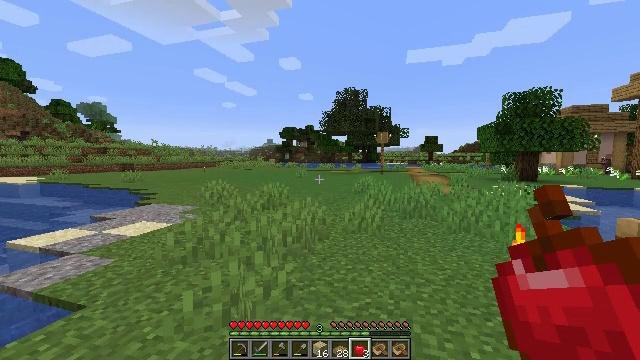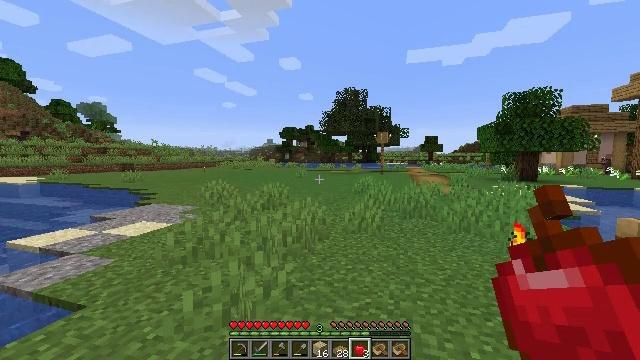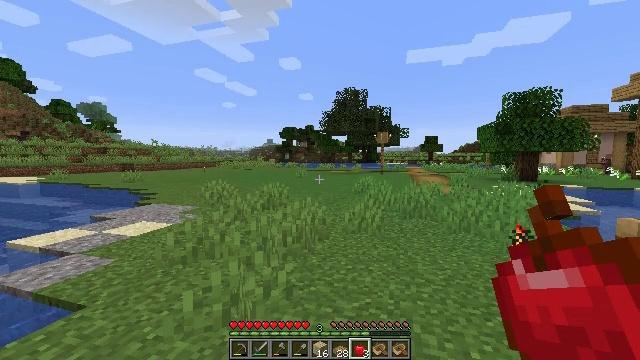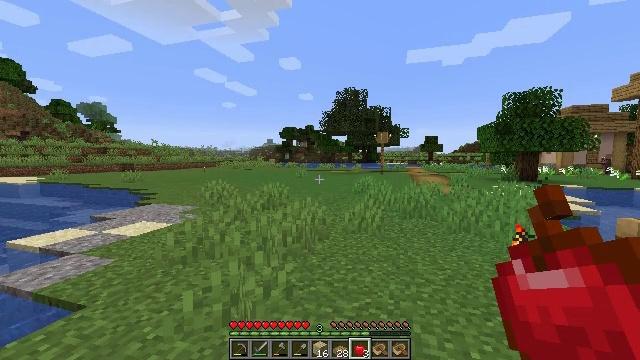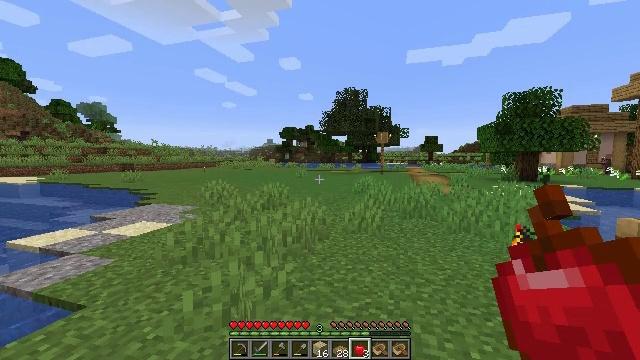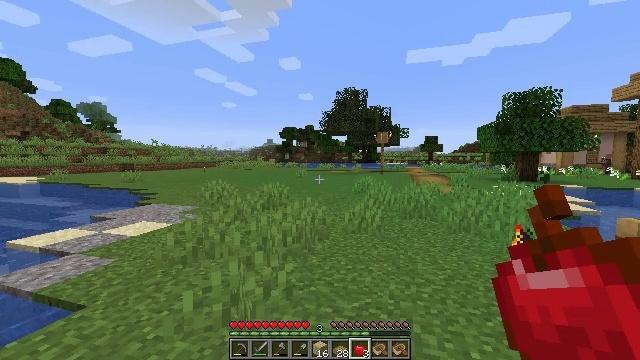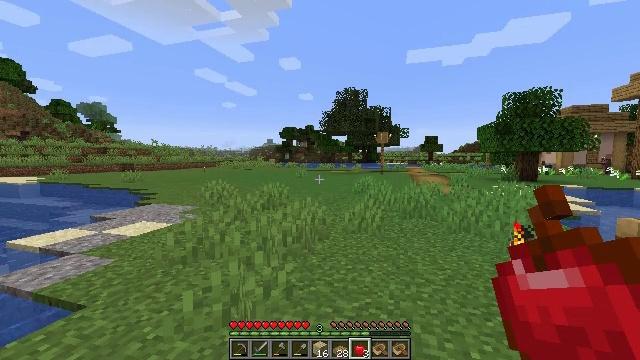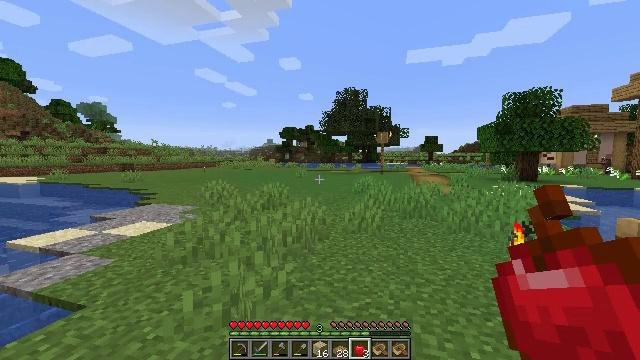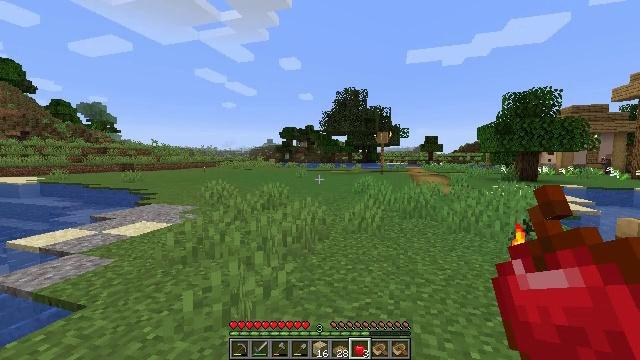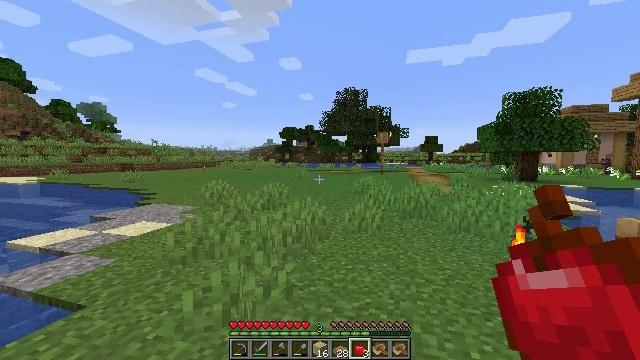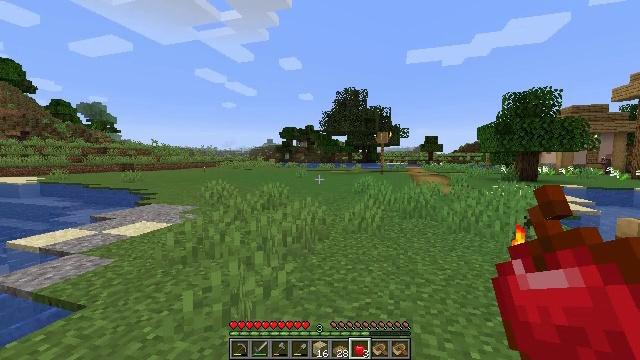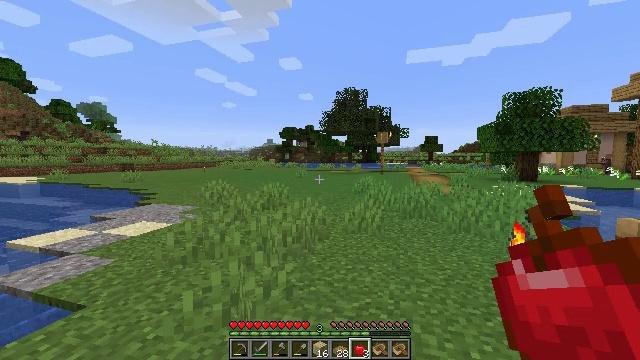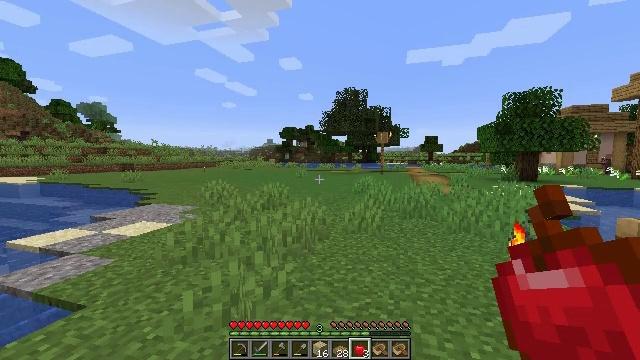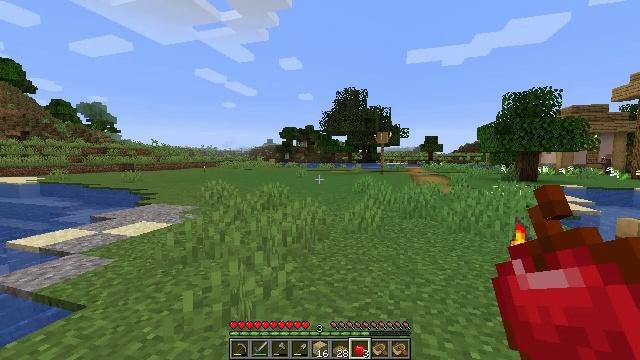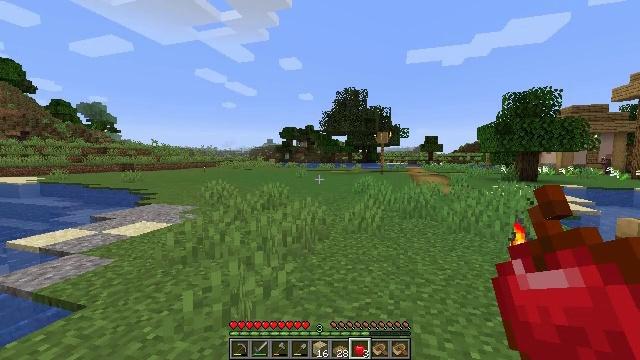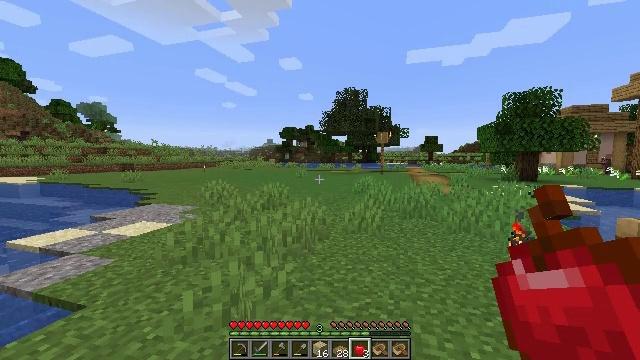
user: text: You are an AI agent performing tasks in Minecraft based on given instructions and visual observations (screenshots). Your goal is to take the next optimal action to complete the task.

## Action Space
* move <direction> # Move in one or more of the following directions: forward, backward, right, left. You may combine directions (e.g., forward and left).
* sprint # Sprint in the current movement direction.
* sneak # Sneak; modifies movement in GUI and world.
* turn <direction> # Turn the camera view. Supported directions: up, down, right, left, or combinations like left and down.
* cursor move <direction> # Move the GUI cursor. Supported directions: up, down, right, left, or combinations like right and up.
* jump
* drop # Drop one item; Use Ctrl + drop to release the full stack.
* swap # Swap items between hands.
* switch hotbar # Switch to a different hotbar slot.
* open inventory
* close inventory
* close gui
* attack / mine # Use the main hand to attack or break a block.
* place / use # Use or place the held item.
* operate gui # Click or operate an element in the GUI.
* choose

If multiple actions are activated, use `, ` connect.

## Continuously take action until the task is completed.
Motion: motion action
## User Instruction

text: Remove an apple from the inventory.
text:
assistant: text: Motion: no_op
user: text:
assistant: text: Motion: no_op
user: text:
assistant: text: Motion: no_op
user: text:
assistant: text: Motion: no_op
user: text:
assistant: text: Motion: no_op
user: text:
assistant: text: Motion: no_op
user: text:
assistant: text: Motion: no_op
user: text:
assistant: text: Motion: no_op
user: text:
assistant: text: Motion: no_op
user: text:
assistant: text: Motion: no_op
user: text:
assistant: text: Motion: no_op
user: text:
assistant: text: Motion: no_op
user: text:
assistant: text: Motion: no_op
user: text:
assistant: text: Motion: no_op
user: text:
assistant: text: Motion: no_op
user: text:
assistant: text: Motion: no_op
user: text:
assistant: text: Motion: no_op
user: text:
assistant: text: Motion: no_op
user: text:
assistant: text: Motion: no_op
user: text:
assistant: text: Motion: no_op
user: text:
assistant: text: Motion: drop
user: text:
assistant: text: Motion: drop
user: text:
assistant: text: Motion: drop
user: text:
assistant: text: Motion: no_op
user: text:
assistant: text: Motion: no_op
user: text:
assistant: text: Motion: no_op